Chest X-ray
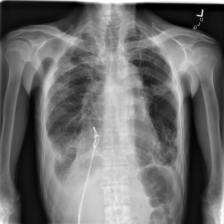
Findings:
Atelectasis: negative
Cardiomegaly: negative
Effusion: negative
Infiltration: negative
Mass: negative
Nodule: negative
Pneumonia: negative
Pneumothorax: negative
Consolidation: negative
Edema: negative
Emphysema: positive
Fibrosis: positive
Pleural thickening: negative
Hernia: negative